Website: crate-barrel
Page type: delivery-shipping
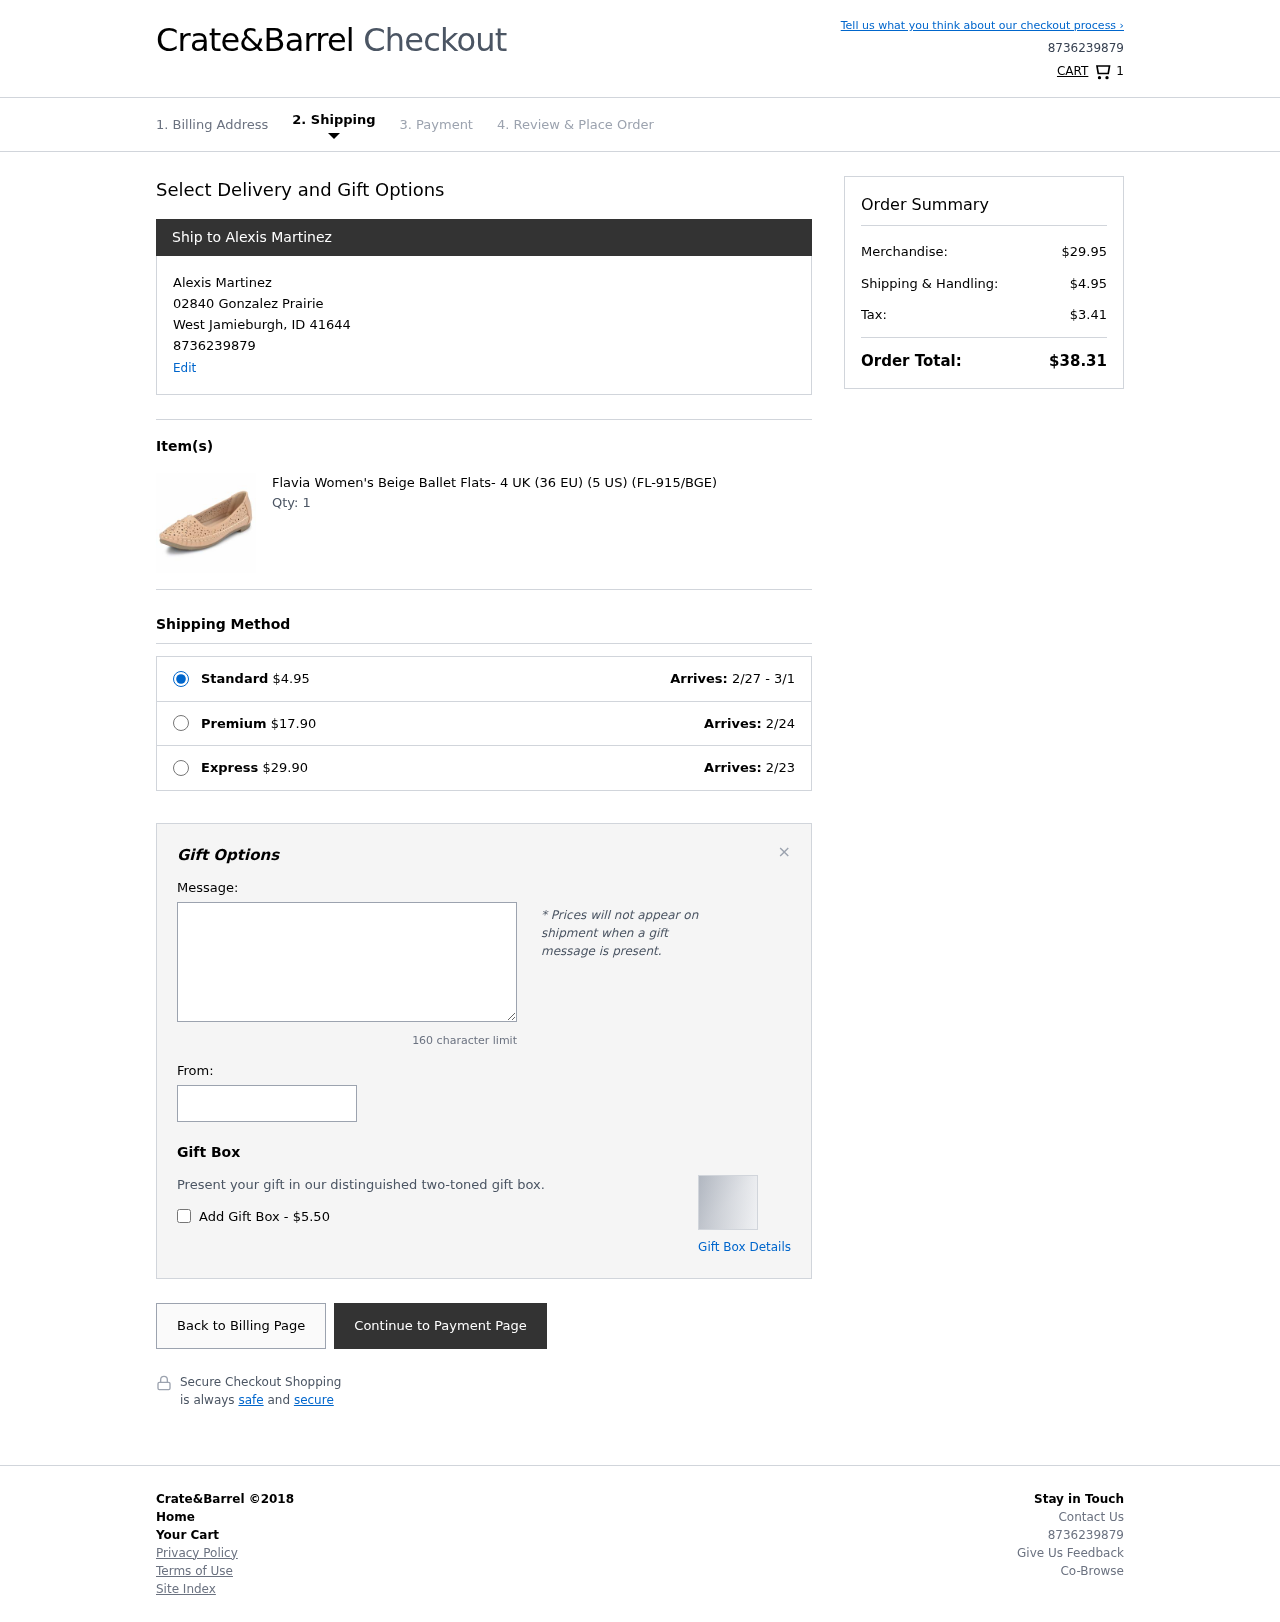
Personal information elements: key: PII_CITY
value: West Jamieburgh
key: PII_FULLNAME
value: Alexis Martinez
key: PII_PHONE
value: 8736239879
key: PII_POSTCODE
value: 41644
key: PII_STATE_ABBR
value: ID
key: PII_STREET
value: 02840 Gonzalez Prairie
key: PII_FIRSTNAME
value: Alexis
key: PII_LASTNAME
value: Martinez
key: PII_FULLNAME2
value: Alexis Martinez
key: PII_FULLNAME3
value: Alexis Martinez
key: PII_FIRSTNAME2
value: Alexis
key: PII_FIRSTNAME3
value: Alexis
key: PII_LASTNAME2
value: Martinez
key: PII_LASTNAME3
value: Martinez
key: PII_FIRSTNAME_DERIVED
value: Alexis
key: PII_LASTNAME_DERIVED
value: Martinez
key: PII_FULLNAME_DERIVED
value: Alexis Martinez
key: PII_NAME_FULL_DERIVED
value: Alexis Martinez
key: PII_PHONE_LINE
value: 9879
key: PII_PHONE_SUFFIX
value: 9879
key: PII_PHONE2
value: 8736239879
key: PII_PHONE3
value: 8736239879
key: PII_PHONE_NUMERIC
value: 8736239879
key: PII_PHONE_LINE_NUMERIC
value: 9879
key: PII_PHONE_SUFFIX_NUMERIC
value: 9879
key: PII_PHONE2_NUMERIC
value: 8736239879
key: PII_PHONE3_NUMERIC
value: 8736239879
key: PII_PHONE_DIGITS
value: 8736239879
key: PII_PHONE_LAST4
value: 9879
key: PII_GIFT_MESSAGE
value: Hey Scott, I saw these lovely ballet flats and immediately thought of you! I know how much you appreciate a mix of style and comfort, and I hope they bring a little extra joy to your day. Enjoy!
Alexis
Product elements: key: PRODUCT1_NAME
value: Flavia Women's Beige Ballet Flats- 4 UK (36 EU) (5 US) (FL-915/BGE)
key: PRODUCT1_QUANTITY
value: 1
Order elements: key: ORDER_NUM_ITEMS
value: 1
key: ORDER_SHIPPING_COST
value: $4.95
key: ORDER_DELIVERY_DATE
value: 2/27 - 3/1
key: PREMIUM_SHIPPING_COST
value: $17.90
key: PREMIUM_DELIVERY_DATE
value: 2/24
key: EXPRESS_SHIPPING_COST
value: $29.90
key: EXPRESS_DELIVERY_DATE
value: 2/23
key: ORDER_SUBTOTAL
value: $29.95
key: ORDER_SHIPPING_COST2
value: $4.95
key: ORDER_TAX
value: $3.41
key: ORDER_TOTAL
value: $38.31